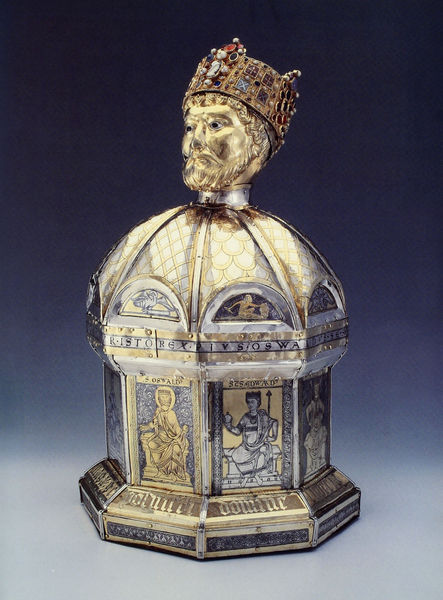
Titel: Reliquiar von St. Oswald
Institution: Hildesheim, Domschatz
Schlagwörter: blau, kopf, mann, weiß, gelb, frau, haar, schwarz, dach, bart, silber, sockel, steine, bild, gold, edelsteine, krone, schuppen, schrift, bilder, kuppel, kaiser, könig, inschrift, verzierung, metall, foto, gefäß, herrscher, rauten, mittelalter, ziegeldach, heilige, karl, prunk, heilig, verzeirung, gegenstand, behälter, mittelalterlich, achteck, zepter, latein, barbarossa, reliquiar, rubine, goldschmiedearbeit